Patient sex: M
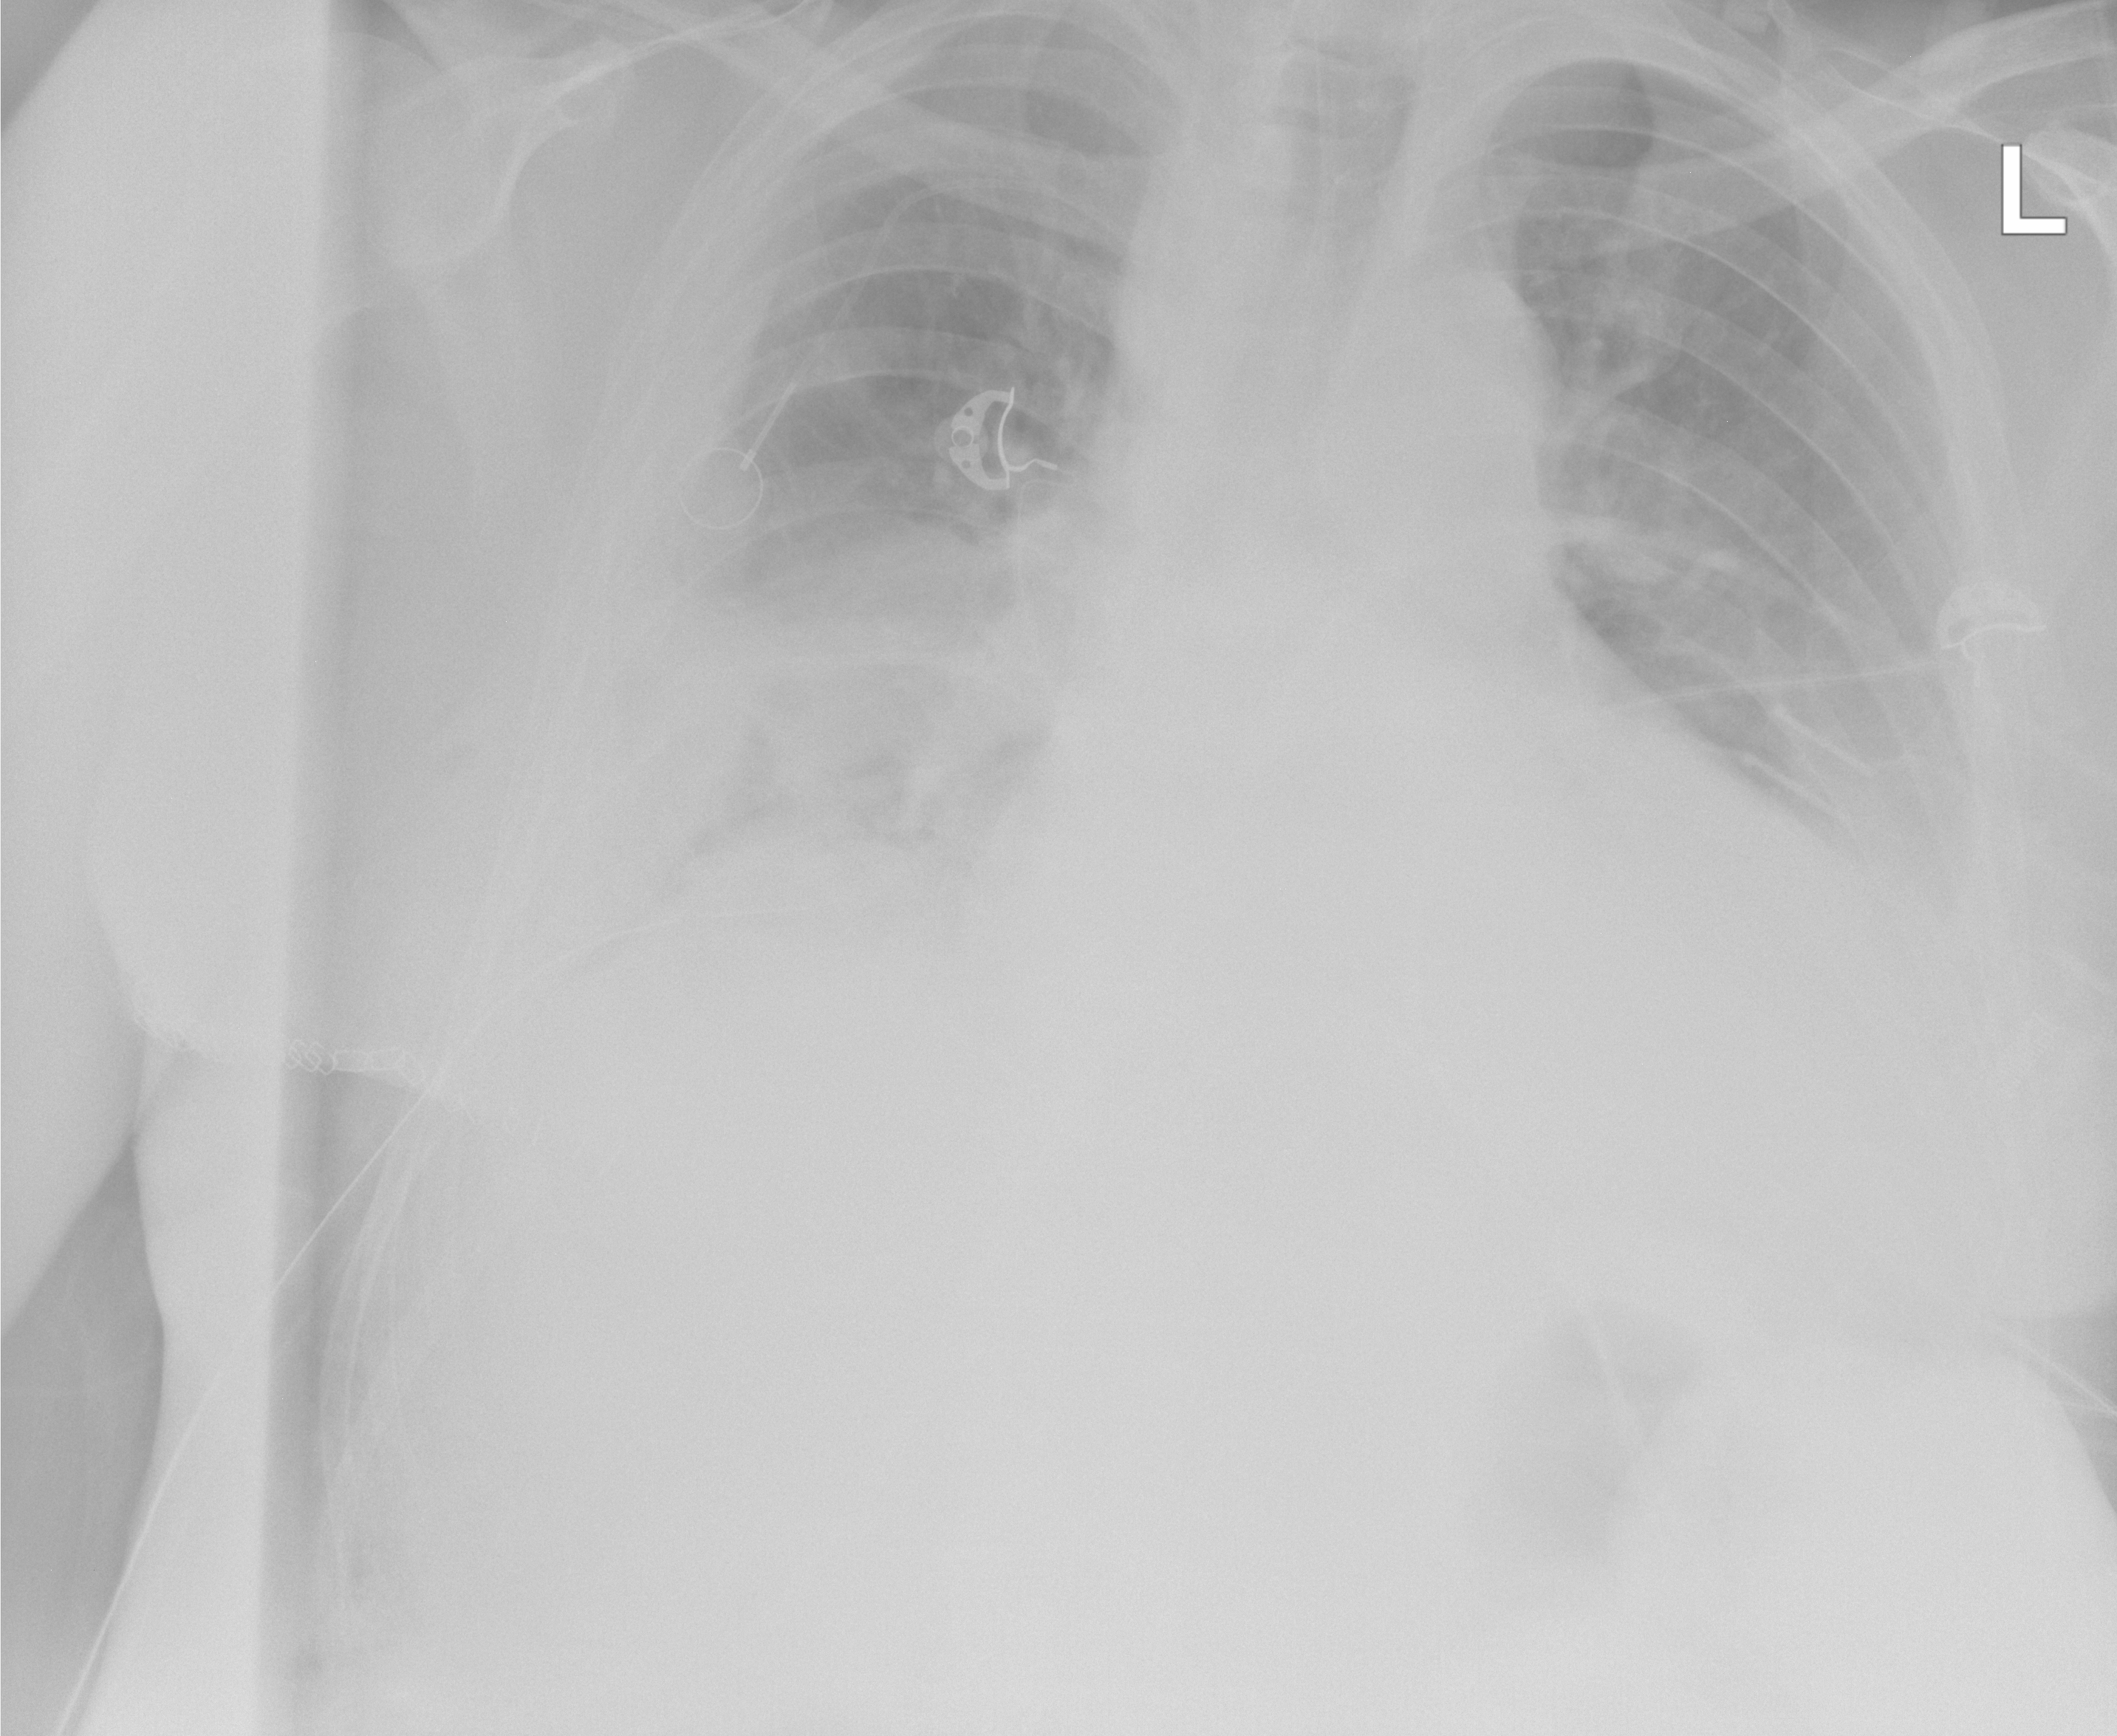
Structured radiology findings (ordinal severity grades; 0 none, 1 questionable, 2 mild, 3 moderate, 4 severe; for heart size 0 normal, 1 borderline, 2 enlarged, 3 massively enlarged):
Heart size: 2
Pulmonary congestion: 0
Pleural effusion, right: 3
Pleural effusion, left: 3
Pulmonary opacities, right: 1
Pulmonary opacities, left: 0
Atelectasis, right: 3
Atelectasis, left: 3